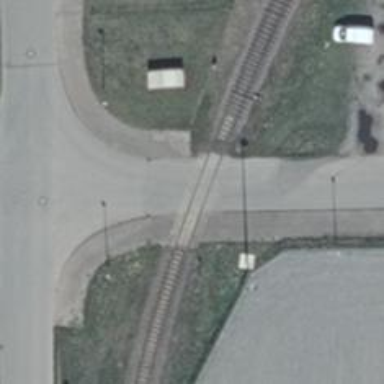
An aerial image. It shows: Level crossing along the railway.